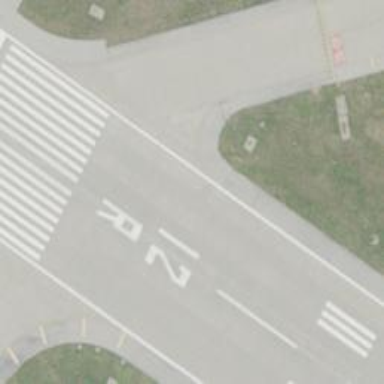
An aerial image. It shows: View of taxiway at the airport.